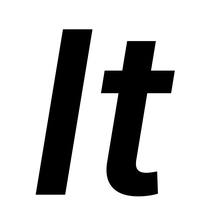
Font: Inter-Italic_SemiBold_Italic